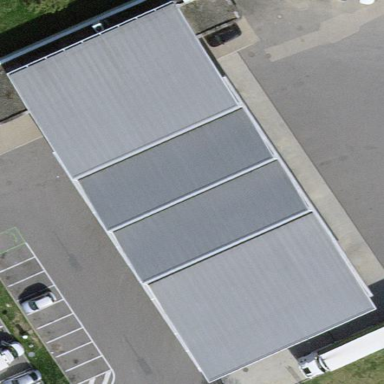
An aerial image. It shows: View of roof of building.